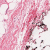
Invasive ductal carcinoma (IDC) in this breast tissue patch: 0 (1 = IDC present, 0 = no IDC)